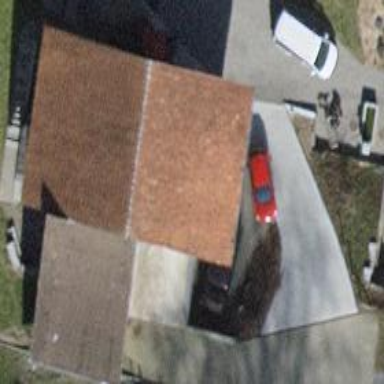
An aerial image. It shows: Shed.